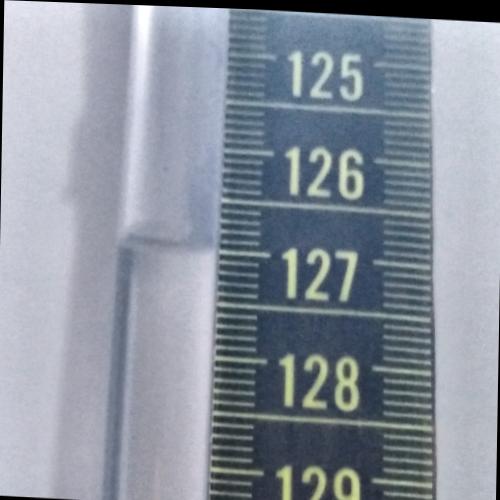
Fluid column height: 127.0 cm